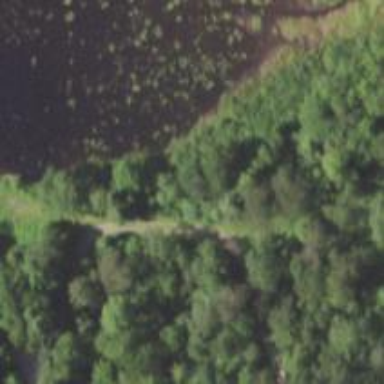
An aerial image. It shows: Abandoned historic railway track.